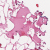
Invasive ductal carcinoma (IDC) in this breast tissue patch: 0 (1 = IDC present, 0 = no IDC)